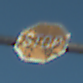
Verkehrszeichen: Stop
Umgebung: Outdoor, Nature
Tageszeit: SunriseSunset
Wetter: Clear
Licht: Natural
Jahreszeit: NotSpecified
Kontrast: HighContrast